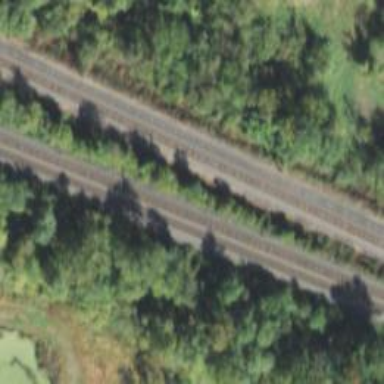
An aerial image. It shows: Railway track.